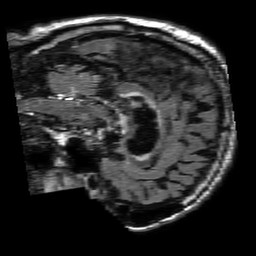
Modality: FLAIR
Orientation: sagittal
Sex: male
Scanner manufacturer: philips
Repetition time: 11 s
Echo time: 0.125 s